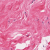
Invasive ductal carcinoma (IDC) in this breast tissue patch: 0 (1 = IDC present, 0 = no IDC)